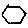
Label: hexagon